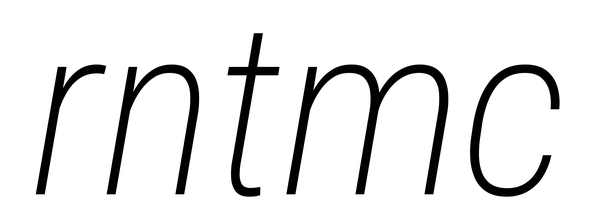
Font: Roboto-Italic_Condensed_ExtraLight_Italic